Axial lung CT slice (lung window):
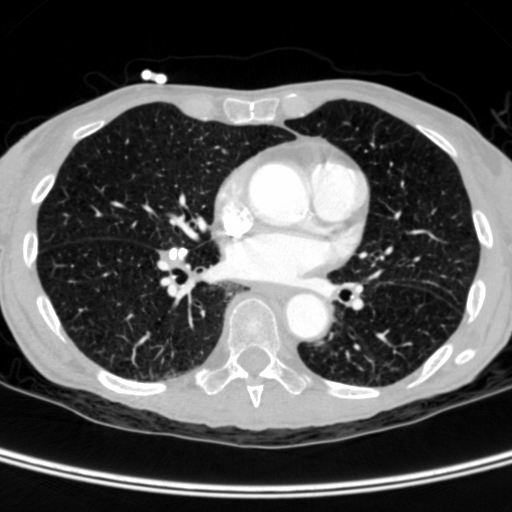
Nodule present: no